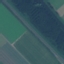
Land use / land cover class: Highway